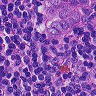
Metastatic tissue present: yes